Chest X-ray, PA view. Patient: 25 years old, sex F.
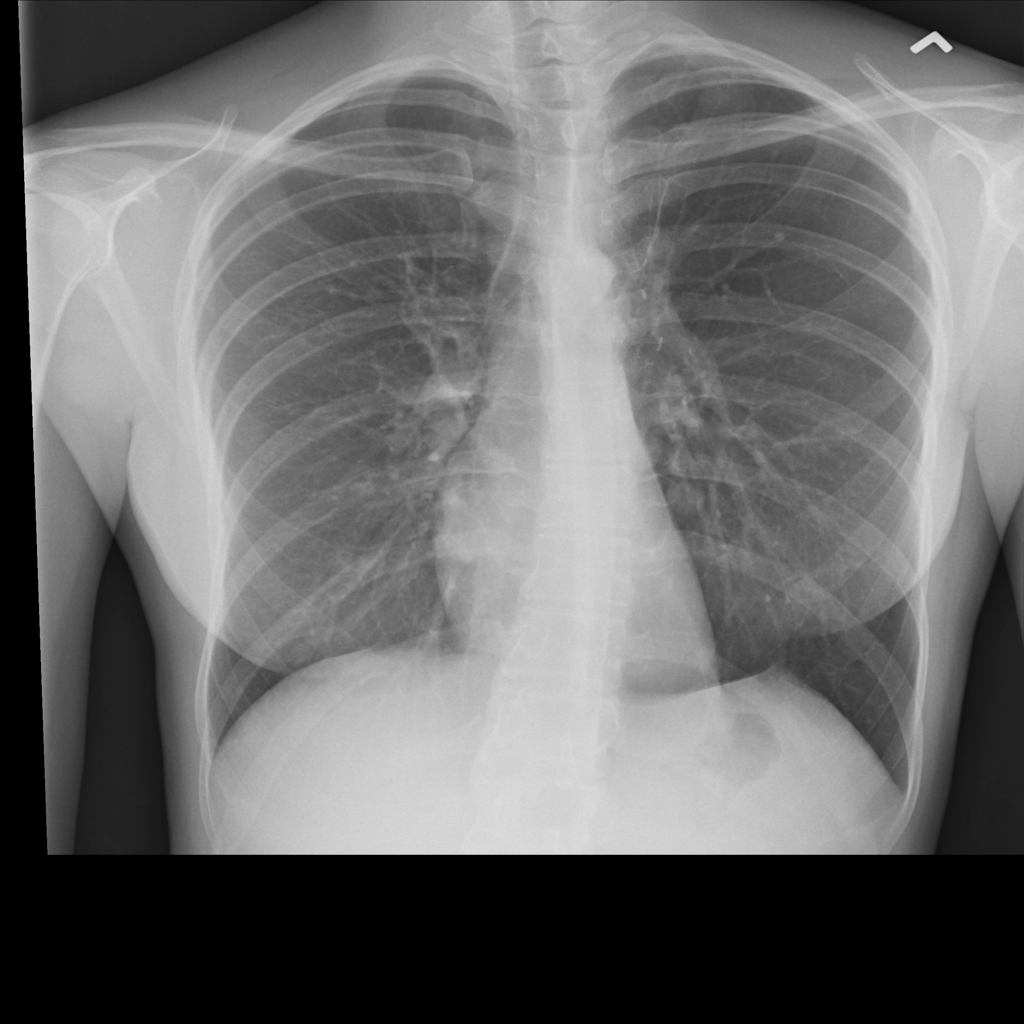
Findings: No Finding